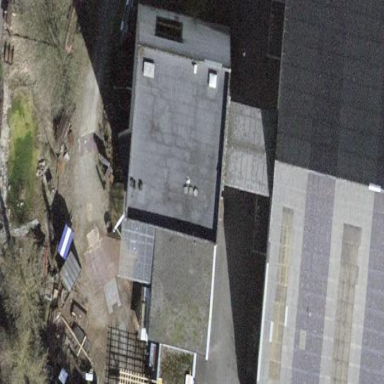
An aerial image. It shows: Industrial building.